Interaction volume radius: 5 \u00c5
Interaction volume height: 25 \u00c5
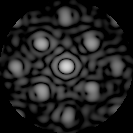
Disorder parameter: 0.366